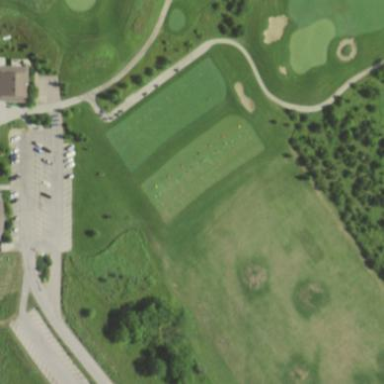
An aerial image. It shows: Golf tee on grassy land.